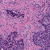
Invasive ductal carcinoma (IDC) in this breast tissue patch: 1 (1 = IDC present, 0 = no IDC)